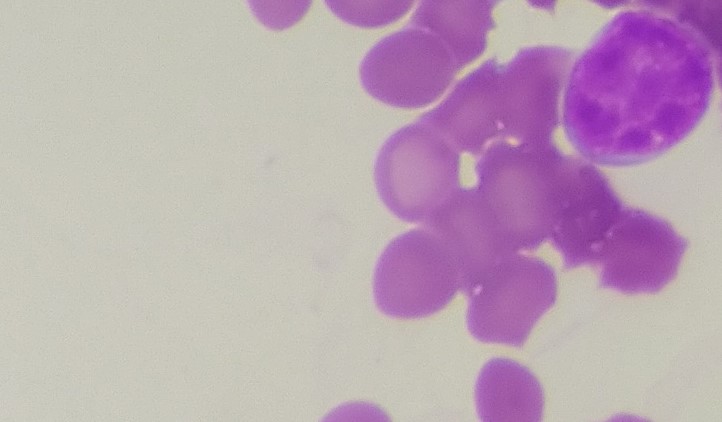
White blood cell type: Lymphocyte